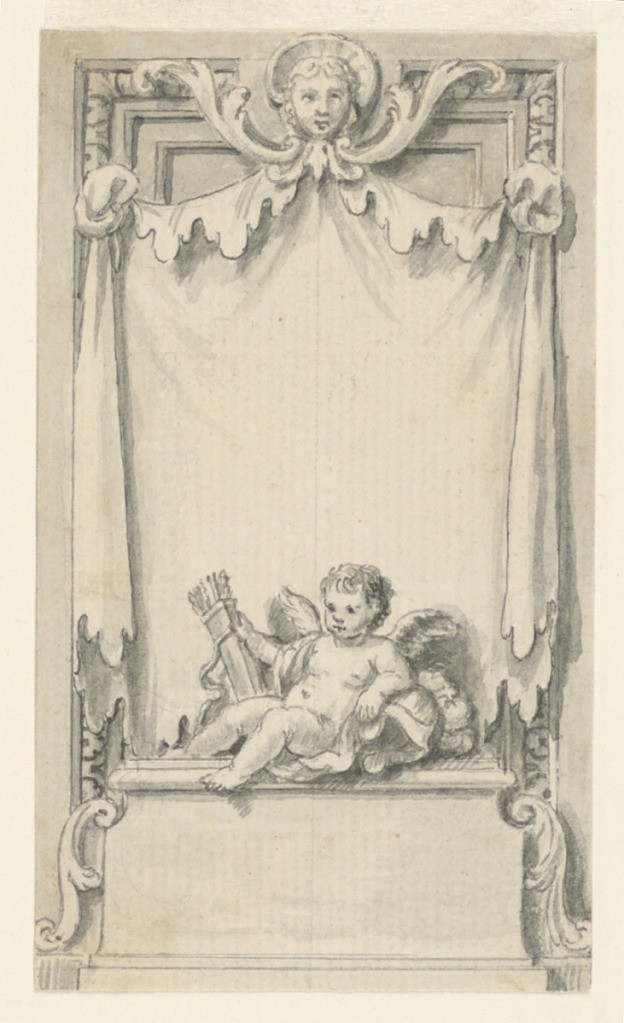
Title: Design for a Title Page
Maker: Clément Pierre Marillier, French, 1740 – 1808
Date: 1770–85
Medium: Pen and black ink, brush and grey wash, graphite on cream paper
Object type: Drawing
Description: A scalloped cloth, intended for an inscription, is draped before a sculptured panel. Below, Cupid is shown seated on a high base.